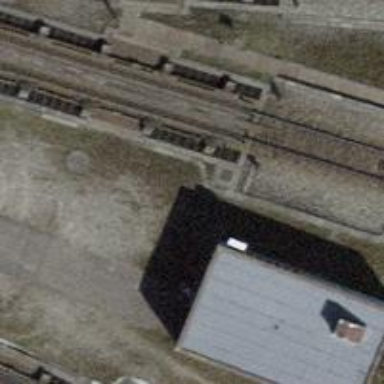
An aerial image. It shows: Single-track railway yard with beam retarder.